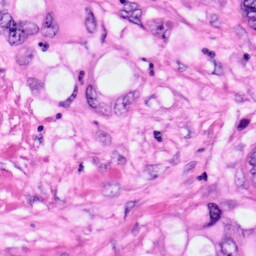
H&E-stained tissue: Pancreatic